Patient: sex M, age 44
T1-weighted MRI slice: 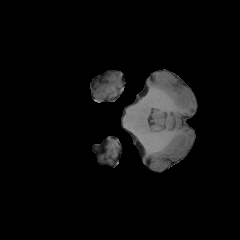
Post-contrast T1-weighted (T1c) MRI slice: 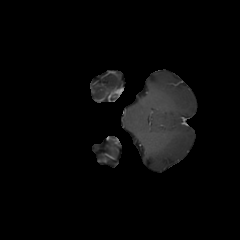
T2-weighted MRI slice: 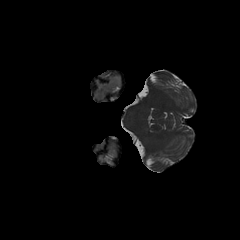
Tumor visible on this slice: yes
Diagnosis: Glioblastoma, IDH-wildtype
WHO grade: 4